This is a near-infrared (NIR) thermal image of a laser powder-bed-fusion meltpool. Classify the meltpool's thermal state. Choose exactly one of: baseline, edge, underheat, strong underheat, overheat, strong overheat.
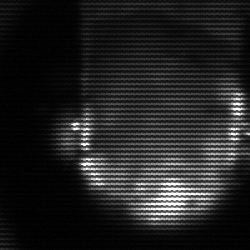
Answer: baseline